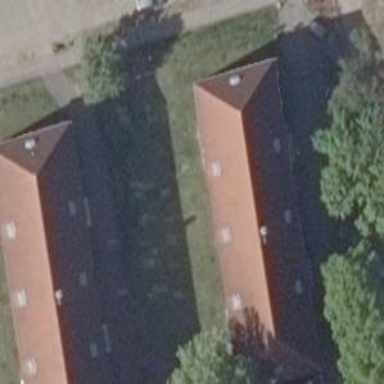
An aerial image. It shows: View of apartment building.